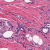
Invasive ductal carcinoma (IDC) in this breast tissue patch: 0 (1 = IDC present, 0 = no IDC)